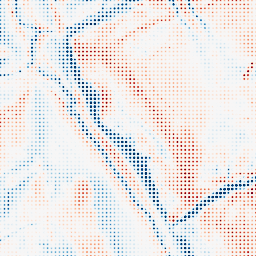
Category: classical
Decomposition family: gaussian_anisotropic
Decomposition parameters: sigma_x: 10
sigma_y: 5
Upsampling method: sinc_blackman
Upsampling parameters: scale: 8
kernel_size: 4
Upsampling scale: 8